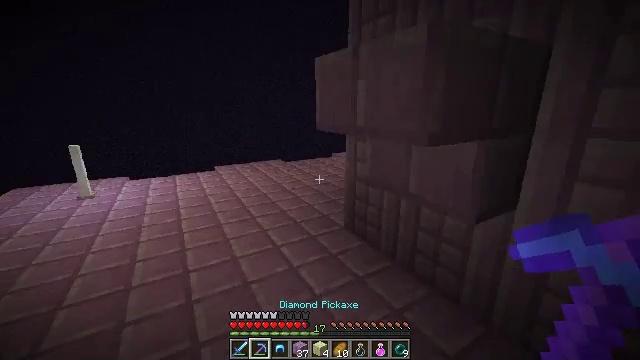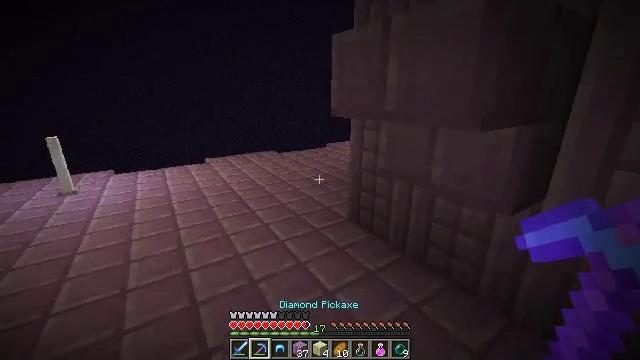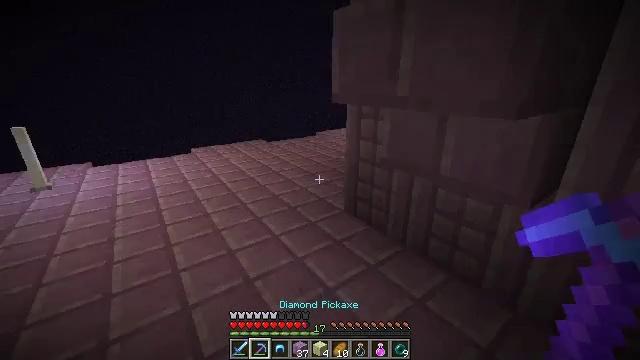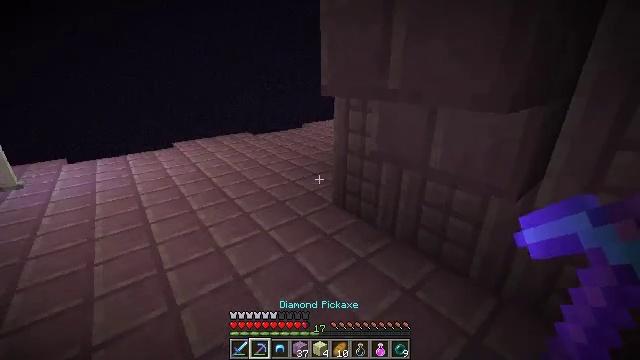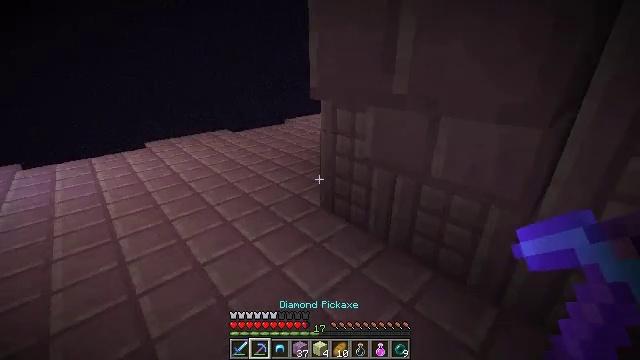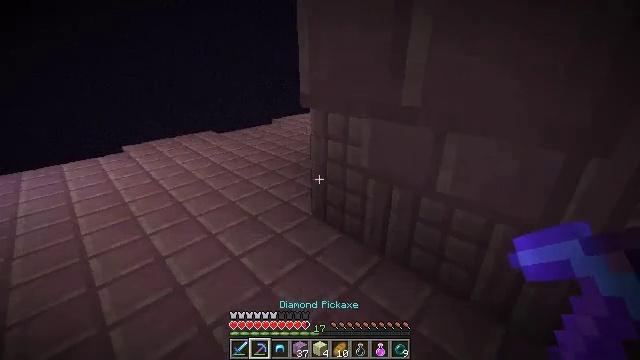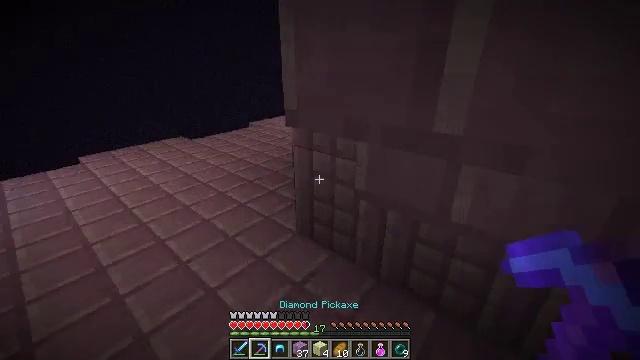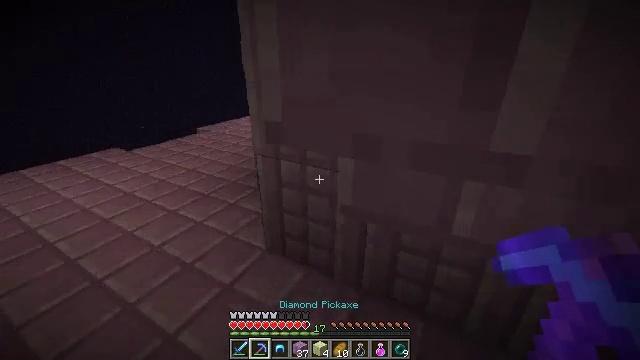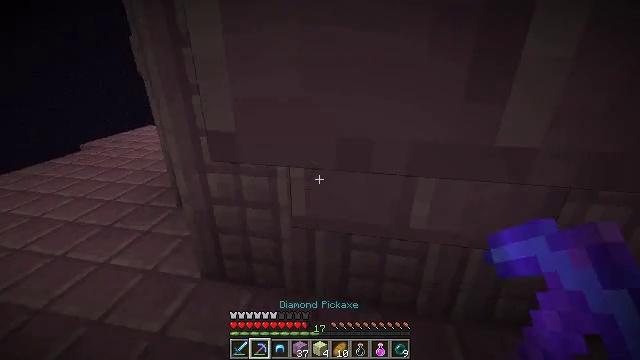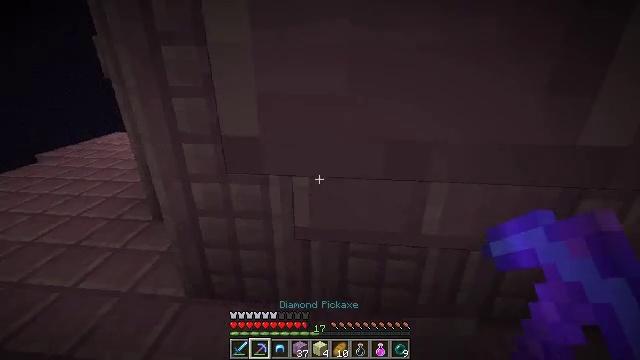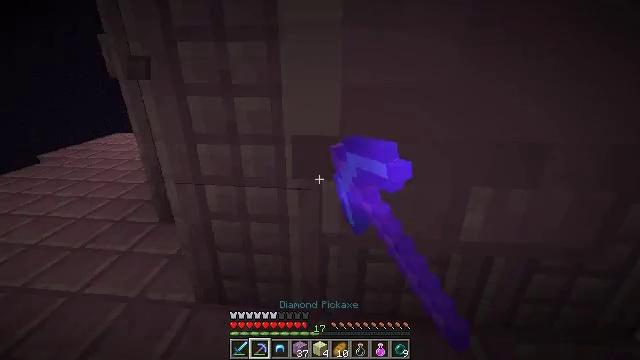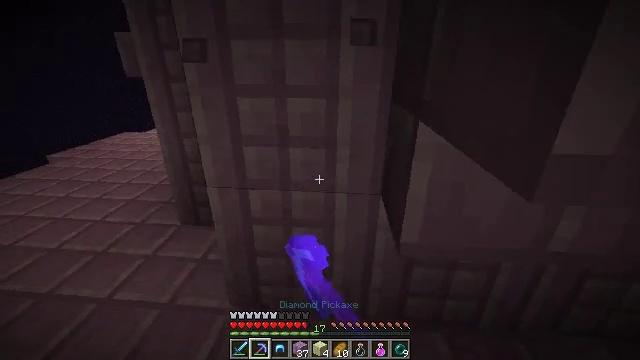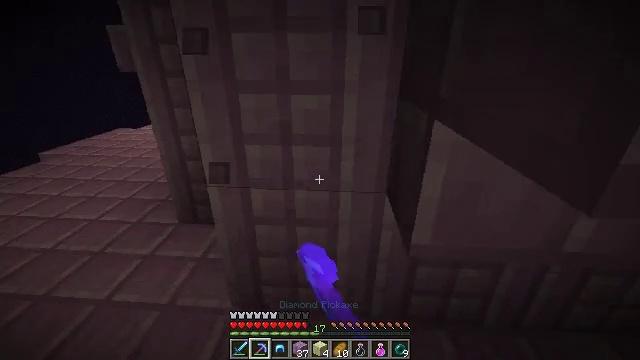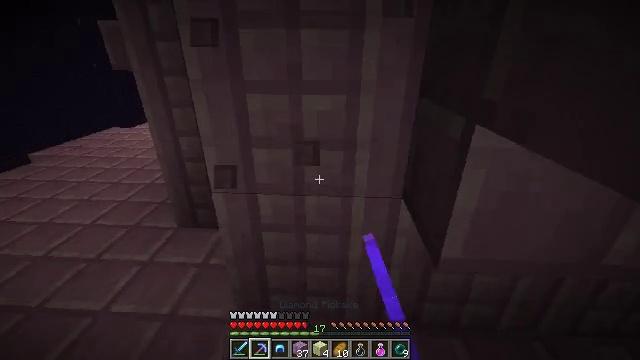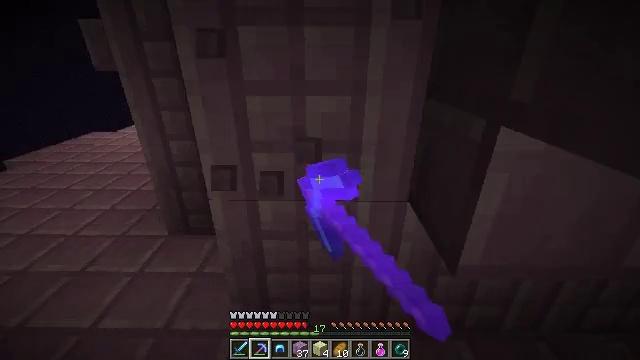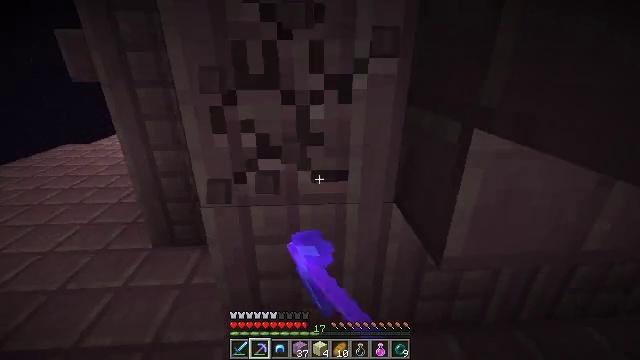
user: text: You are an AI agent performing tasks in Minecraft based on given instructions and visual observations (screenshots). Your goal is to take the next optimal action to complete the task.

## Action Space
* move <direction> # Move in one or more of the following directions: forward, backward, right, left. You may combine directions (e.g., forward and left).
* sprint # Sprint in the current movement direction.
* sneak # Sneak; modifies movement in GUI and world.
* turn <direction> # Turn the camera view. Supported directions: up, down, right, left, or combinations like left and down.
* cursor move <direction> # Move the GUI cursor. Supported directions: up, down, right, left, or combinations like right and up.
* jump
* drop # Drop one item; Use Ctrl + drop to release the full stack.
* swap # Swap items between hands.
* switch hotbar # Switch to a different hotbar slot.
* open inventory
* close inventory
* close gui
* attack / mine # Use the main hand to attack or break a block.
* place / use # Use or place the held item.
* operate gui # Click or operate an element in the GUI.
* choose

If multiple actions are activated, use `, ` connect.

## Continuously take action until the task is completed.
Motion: motion action
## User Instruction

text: Break the purpur pillar structure.
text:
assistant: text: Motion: move forward and move left, turn right and down
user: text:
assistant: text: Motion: move forward, turn right and down
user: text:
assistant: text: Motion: move forward, turn right and down
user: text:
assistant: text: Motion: move forward, turn right and down
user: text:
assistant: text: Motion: move forward, turn right
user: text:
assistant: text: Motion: move forward and move left, turn right
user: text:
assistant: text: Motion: move forward and move left, turn right
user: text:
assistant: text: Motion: move forward and move left, turn right
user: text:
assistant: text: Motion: move forward and move left, turn right, attack / mine
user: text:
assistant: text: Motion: move forward and move left, attack / mine
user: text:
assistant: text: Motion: move forward and move left, attack / mine
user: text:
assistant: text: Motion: move forward, turn down, attack / mine
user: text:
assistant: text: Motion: turn right, attack / mine
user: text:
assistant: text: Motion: turn right, attack / mine
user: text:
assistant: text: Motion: move back, turn right and up, attack / mine
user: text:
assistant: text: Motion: move back, turn right and up, attack / mine
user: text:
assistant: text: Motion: move back, turn right and up, attack / mine
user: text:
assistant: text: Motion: attack / mine
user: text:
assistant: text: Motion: attack / mine
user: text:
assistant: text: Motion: attack / mine
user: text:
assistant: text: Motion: attack / mine
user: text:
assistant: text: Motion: attack / mine
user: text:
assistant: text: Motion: move left, turn left and down, attack / mine
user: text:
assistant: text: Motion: move left, turn left and down, attack / mine
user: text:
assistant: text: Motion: move left, attack / mine
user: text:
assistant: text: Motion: attack / mine
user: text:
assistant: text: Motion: attack / mine
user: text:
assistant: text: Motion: move forward, turn down, attack / mine
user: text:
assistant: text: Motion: attack / mine